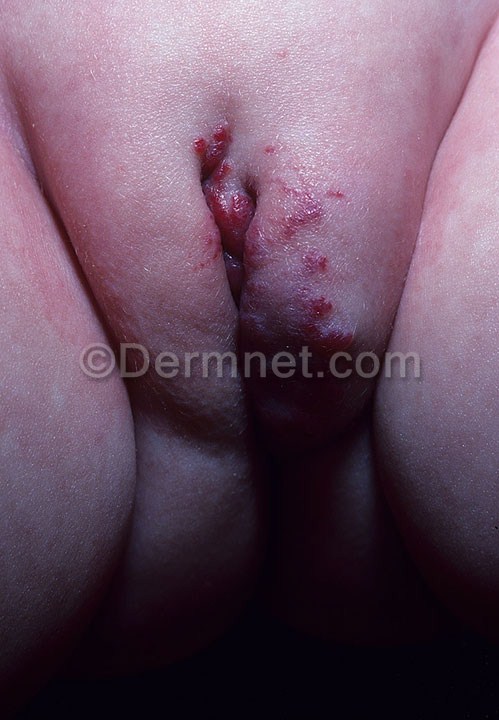
Disease: Vascular Tumors